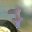
Label: 7